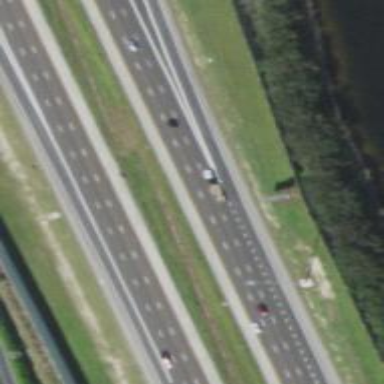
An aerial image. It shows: Asphalt motorway.